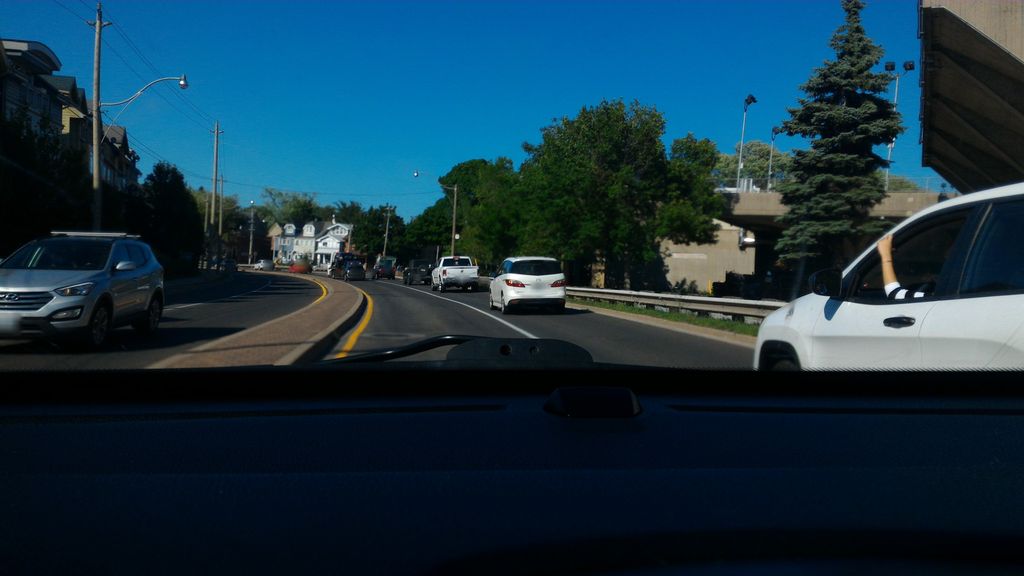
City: toronto